Question: What app is shown?
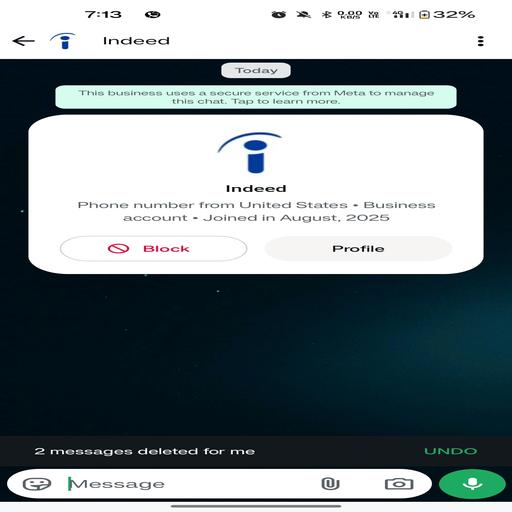
Answer: Indeed